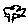
Label: tree